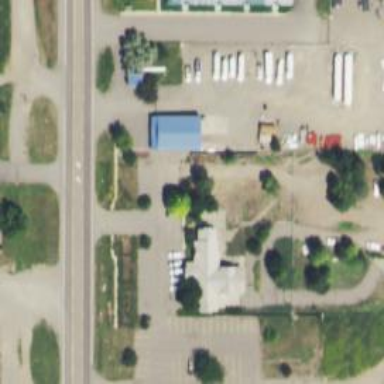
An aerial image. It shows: Parking area.